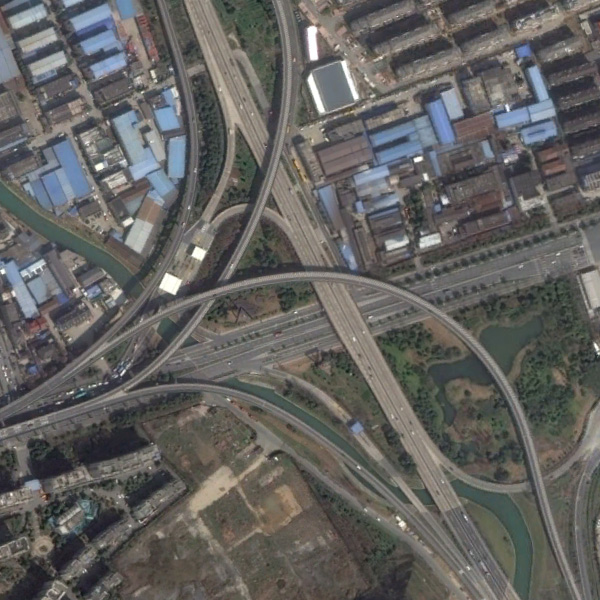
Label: Viaduct